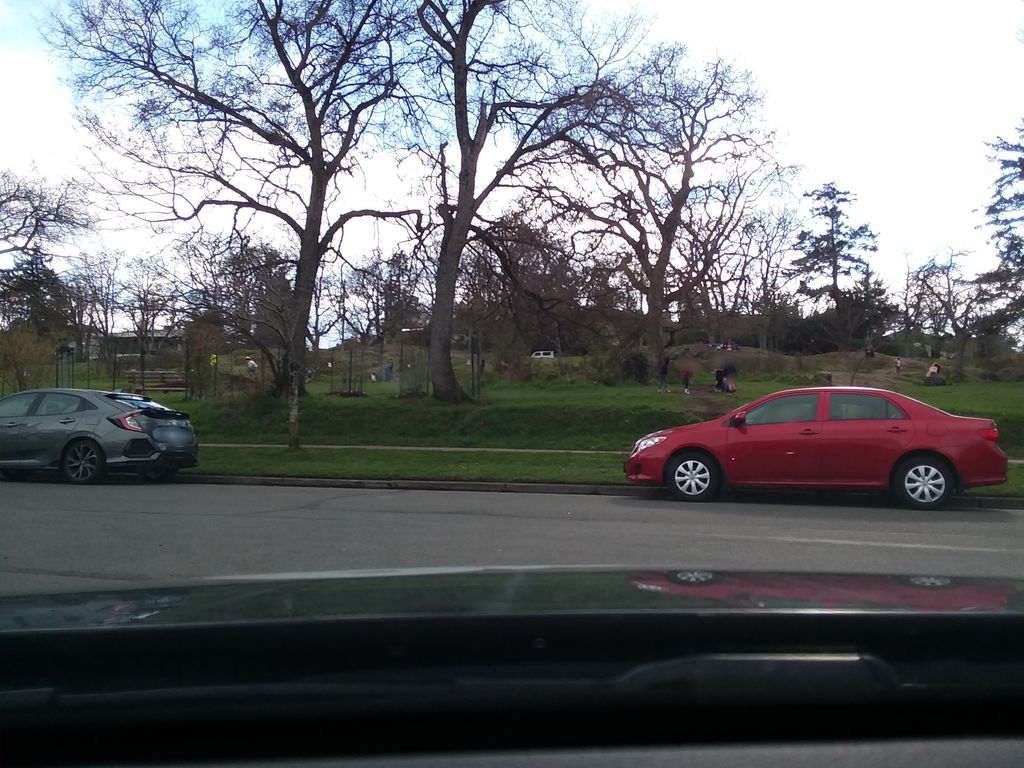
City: victoria